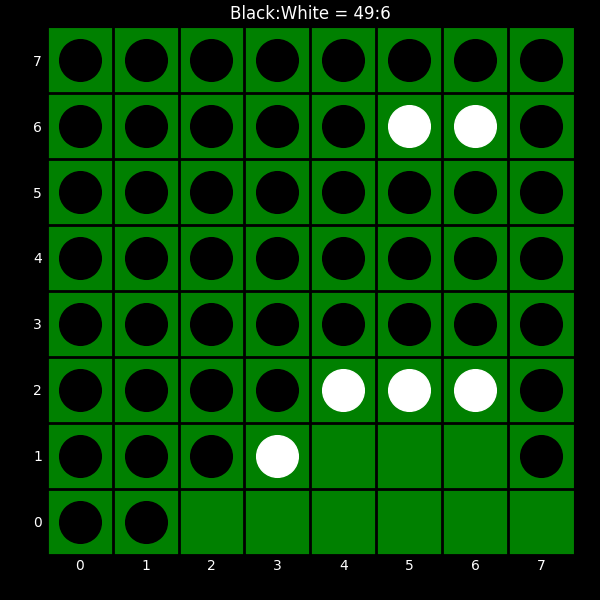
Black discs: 49
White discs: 6